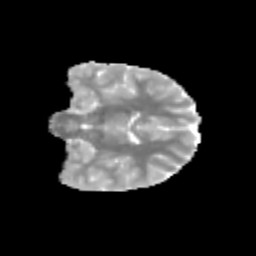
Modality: MD
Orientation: coronal
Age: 11
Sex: female
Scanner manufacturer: siemens
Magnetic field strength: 3 T
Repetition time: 3.8 s
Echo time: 0.07 s